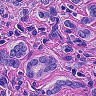
Metastatic tissue present: yes